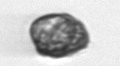
Label: Kryptoperidinium_triquetrum